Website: macys
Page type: gifting
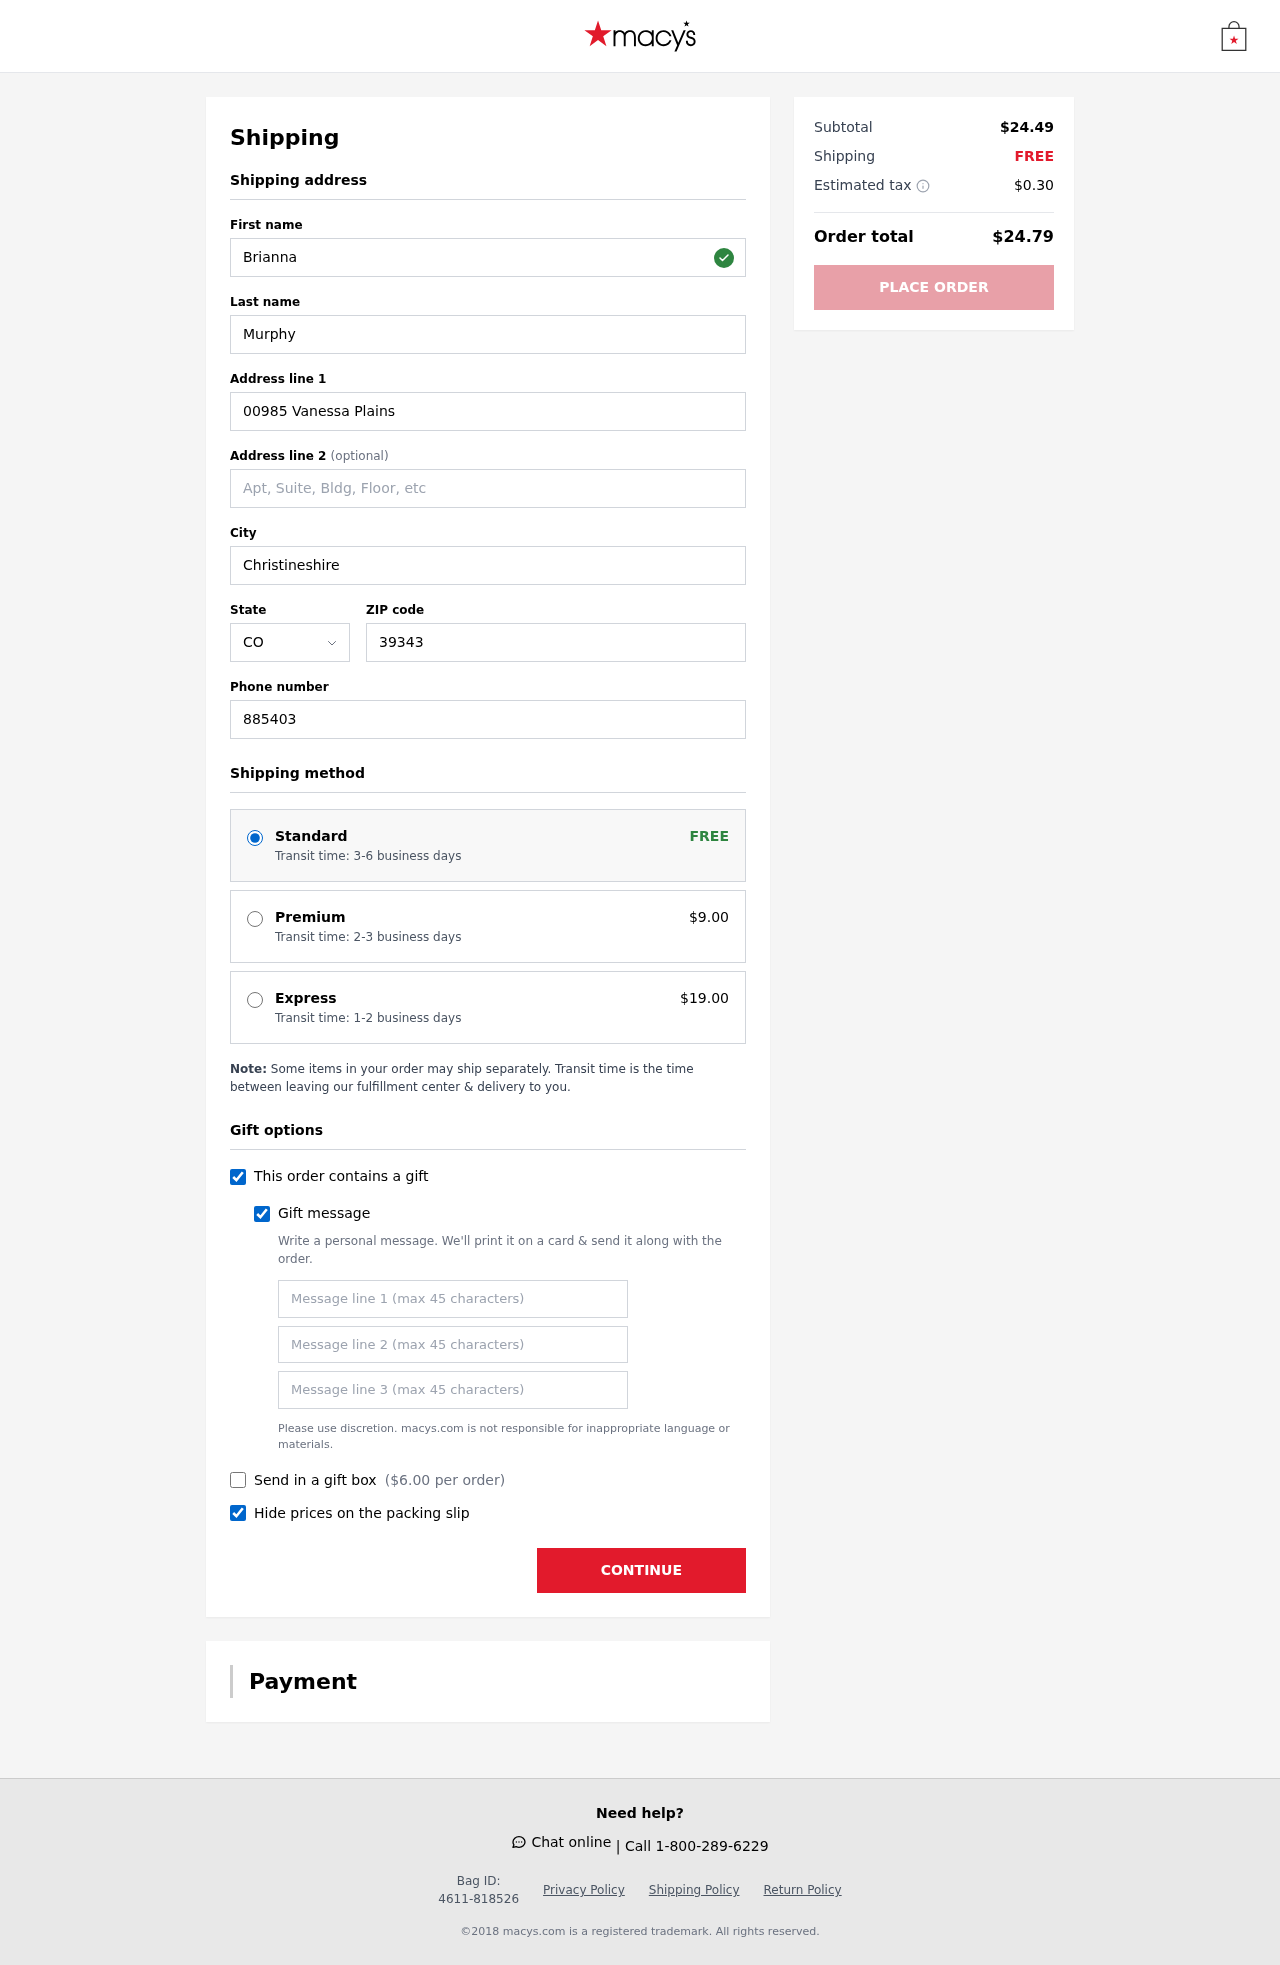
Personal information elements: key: PII_STATE_ABBR
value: CO
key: PII_FIRSTNAME
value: Brianna
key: PII_LASTNAME
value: Murphy
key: PII_STREET
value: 00985 Vanessa Plains
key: PII_CITY
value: Christineshire
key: PII_POSTCODE
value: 39343
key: PII_PHONE
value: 8854037786
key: PII_GIFT_MESSAGE
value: Hey Javier! I saw these comfy maroon flip-flops and instantly thought of you—perfect for those warm beach days we always talk about! Enjoy some sun and relaxation!  Brianna
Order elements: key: ORDER_SHIPPING_STANDARD
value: Transit time: 3-6 business days
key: ORDER_SHIPPING_PREMIUM
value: Transit time: 2-3 business days
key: ORDER_SHIPPING_PREMIUM_PRICE
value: $9.00
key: ORDER_SHIPPING_EXPRESS
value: Transit time: 1-2 business days
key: ORDER_SHIPPING_EXPRESS_PRICE
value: $19.00
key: ORDER_GIFT_BOX_PRICE
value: $6.00
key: ORDER_SUBTOTAL
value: $24.49
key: ORDER_SHIPPING_COST
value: FREE
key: ORDER_TAX
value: $0.30
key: ORDER_TOTAL
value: $24.79